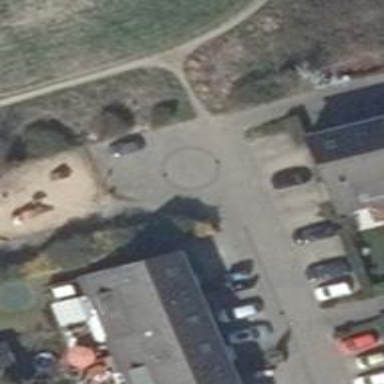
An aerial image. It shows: Turning circle on the road.